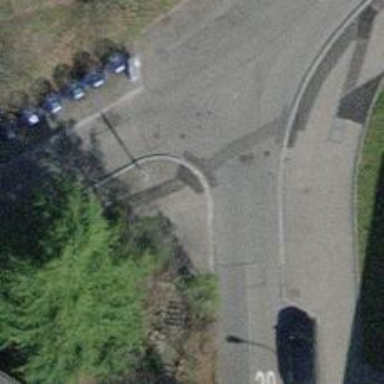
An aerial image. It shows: Kerb serving as barrier.